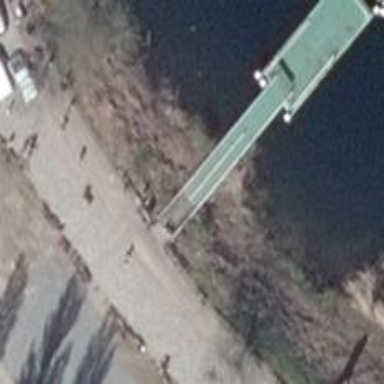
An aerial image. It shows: Footway bridge with metal surface.